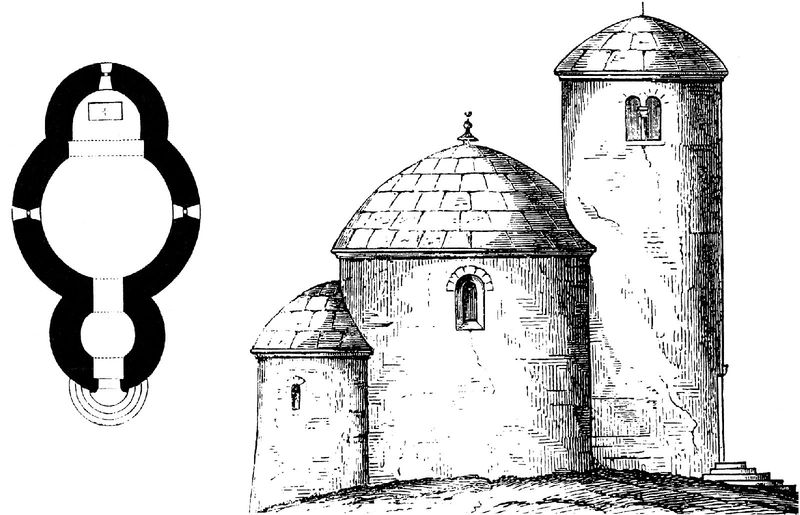
Titel: St. Georg in Böhmen
Standort: Auf dem Rip, St. Georg (EU - Böhmen)
Schlagwörter: fenster, schwarz, skizze, zeichnung, dach, gebäude, architektur, stein, steine, hügel, kirche, drei, anhöhe, kreis, oval, rund, turm, ansicht, bogen, mauer, rundbogen, kuppel, treppe, seitenansicht, stufen, kuppeln, türme, schwarzweiß, entwurf, altar, altarraum, apsis, rundbögen, romanik, kapelle, plan, tempel, schindeln, schindel, grundriss, zentralbau, rundbau, fehler, biforien, biforium, 3, aufriß0, als